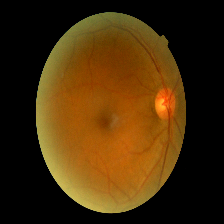
Diabetic retinopathy grade: Mild